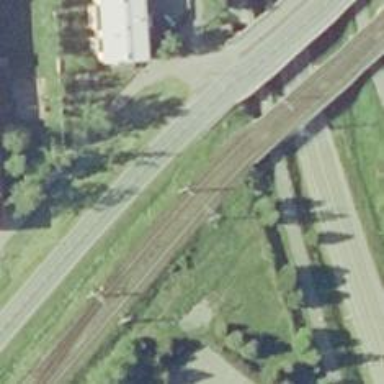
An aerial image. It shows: Railway signal.